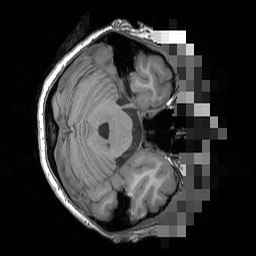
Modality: T1w
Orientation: axial
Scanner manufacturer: siemens
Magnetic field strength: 3 T
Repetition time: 1.5 s
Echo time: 0.00291 s